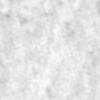
Label: no_change